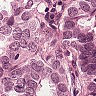
Metastatic tissue present: yes